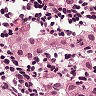
Metastatic tissue present: yes